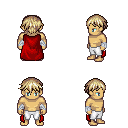
a pixel art fantasy rpg character, male body template, human, tanned skin, red cape, white pants, white blonde short bangs hairstyle, white cloth bandages, four views (front, back, left, right), 2x2 character sprite sheet, small pixel art, hard edges, no anti-aliasing